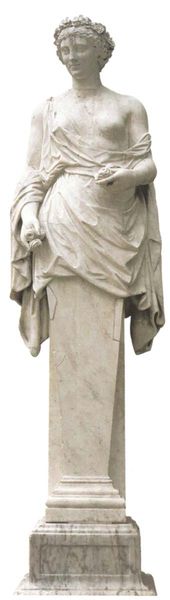
Titel: Flora
Künstler: Nicolas Poussin
Standort: Versailles, Schlossgarten (EU - F)
Schlagwörter: weiß, frau, marmor, obst, tuch, alt, gesicht, hände, halbfigur, statue, antike, kranz, göttin, griechisch, gips, römisch, ceres, römicsch